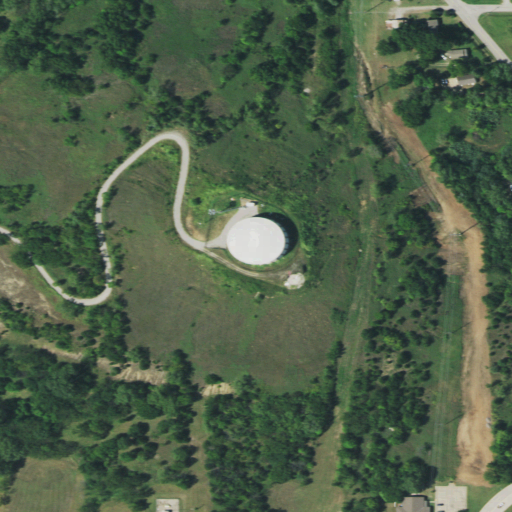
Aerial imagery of mountain in Oklahoma named The Mound containing grassland, open development, deciduous forest, low intensity development, and medium intensity development